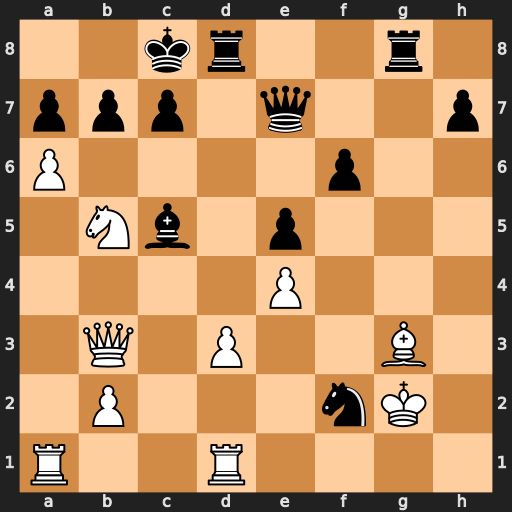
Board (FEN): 2kr2r1/ppp1q2p/P4p2/1Nb1p3/4P3/1Q1P2B1/1P3nK1/R2R4
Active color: w
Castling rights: -
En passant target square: -
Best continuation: axb7+ Kb8 Nxa7 Rxg3+ Kf1 Rg1+ Ke2 Bxa7 Rxa7